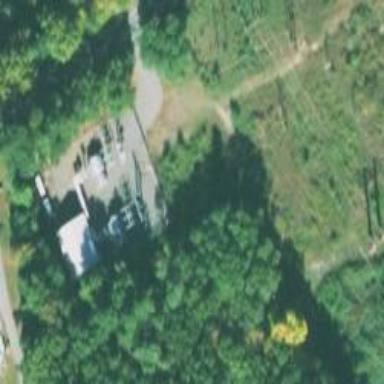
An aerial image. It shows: Outdoor distribution level power substation.